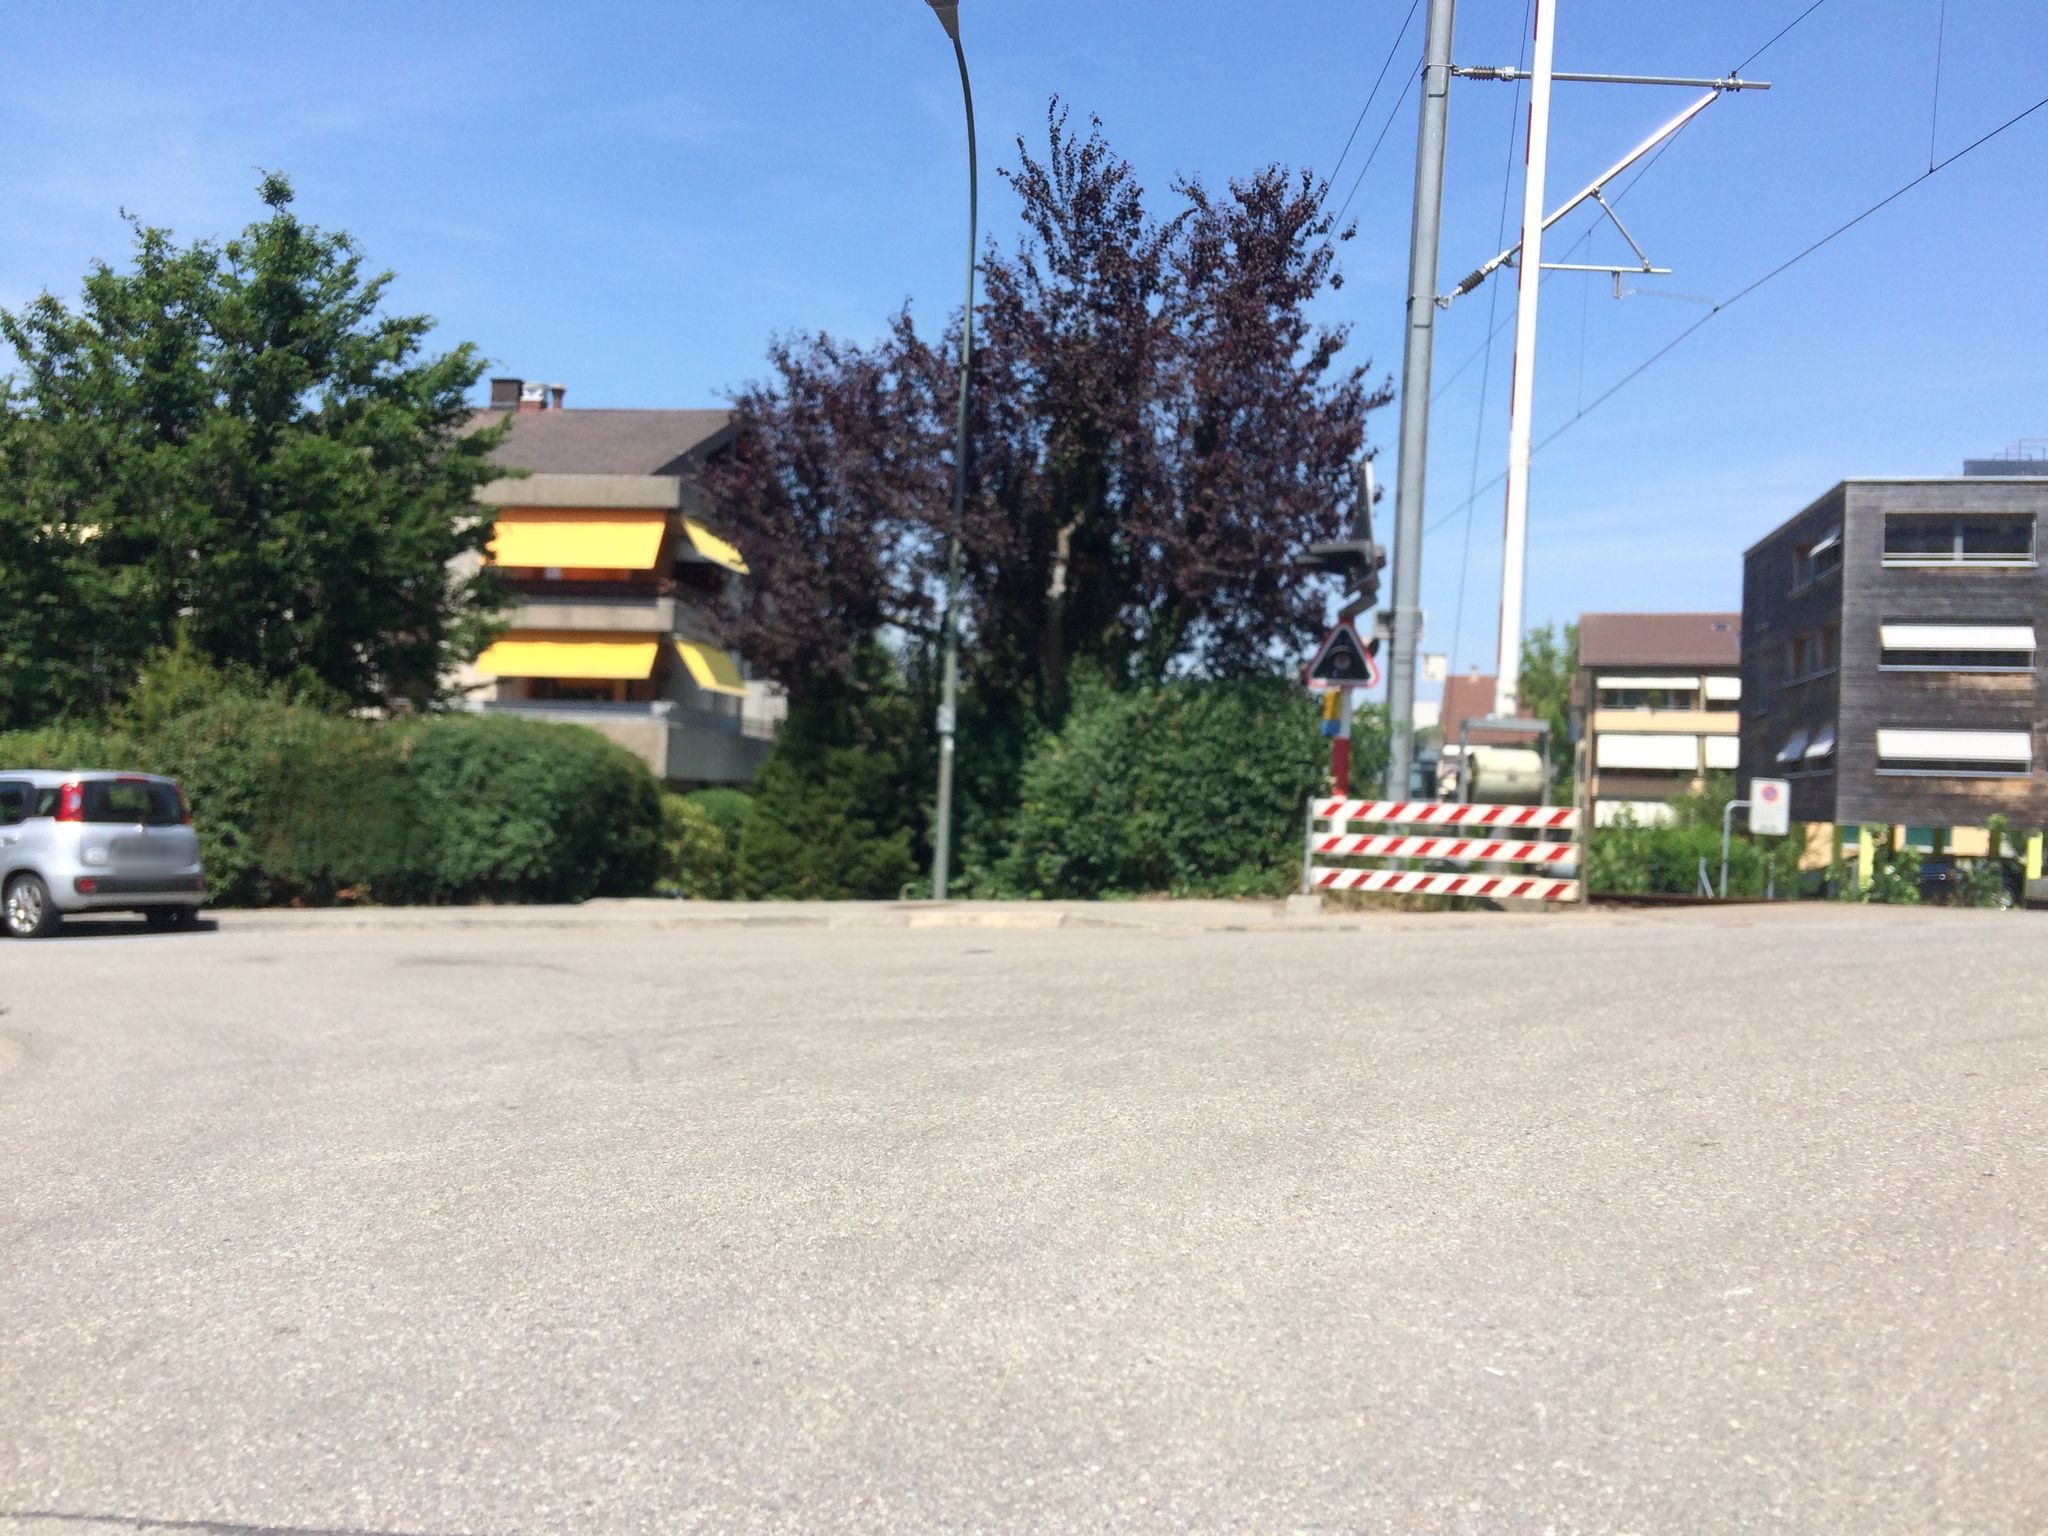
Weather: clear
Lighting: day
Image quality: good
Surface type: walking surface
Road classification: steps, residential, footway
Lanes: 1
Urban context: urban centre
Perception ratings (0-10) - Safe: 4.06, Lively: 5.3, Beautiful: 7.33, Boring: 3.81, Depressing: 4.06, Wealthy: 8.35